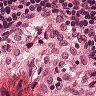
Metastatic tissue present: no